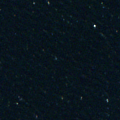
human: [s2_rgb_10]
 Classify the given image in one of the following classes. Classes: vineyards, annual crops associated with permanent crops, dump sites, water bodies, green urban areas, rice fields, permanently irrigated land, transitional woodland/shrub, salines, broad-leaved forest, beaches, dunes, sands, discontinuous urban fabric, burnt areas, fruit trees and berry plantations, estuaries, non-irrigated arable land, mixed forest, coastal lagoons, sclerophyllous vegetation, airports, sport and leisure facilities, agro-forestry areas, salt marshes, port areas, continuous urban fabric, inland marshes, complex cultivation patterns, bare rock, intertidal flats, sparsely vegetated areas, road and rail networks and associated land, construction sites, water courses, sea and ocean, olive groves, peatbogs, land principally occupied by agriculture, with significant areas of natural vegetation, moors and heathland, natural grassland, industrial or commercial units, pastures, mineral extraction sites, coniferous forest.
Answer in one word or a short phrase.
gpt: sea and ocean